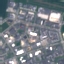
Land use / land cover class: Industrial